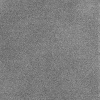
Atmospheric dust classification: dusty